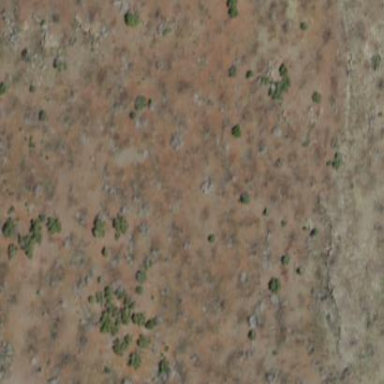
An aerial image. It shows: Area covered in scrub vegetation.